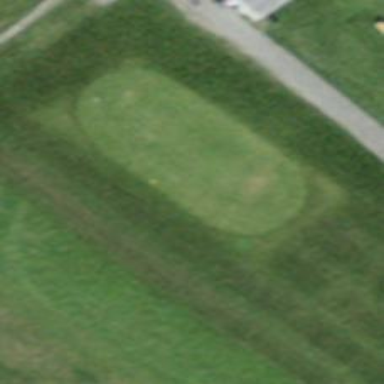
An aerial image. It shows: Golf tee area with grass surface.